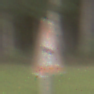
Verkehrszeichen: KurveLinks
Umgebung: Outdoor, Nature
Tageszeit: SunriseSunset
Wetter: Clear
Licht: Natural
Jahreszeit: NotSpecified
Kontrast: LowContrast